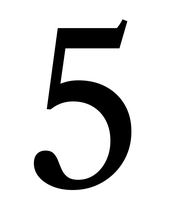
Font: LibreCaslonText_Regular